Question: Given the supply, demand, and route table for this logistics problem, what is the minimum total cost? Please provide the answer as an integer.
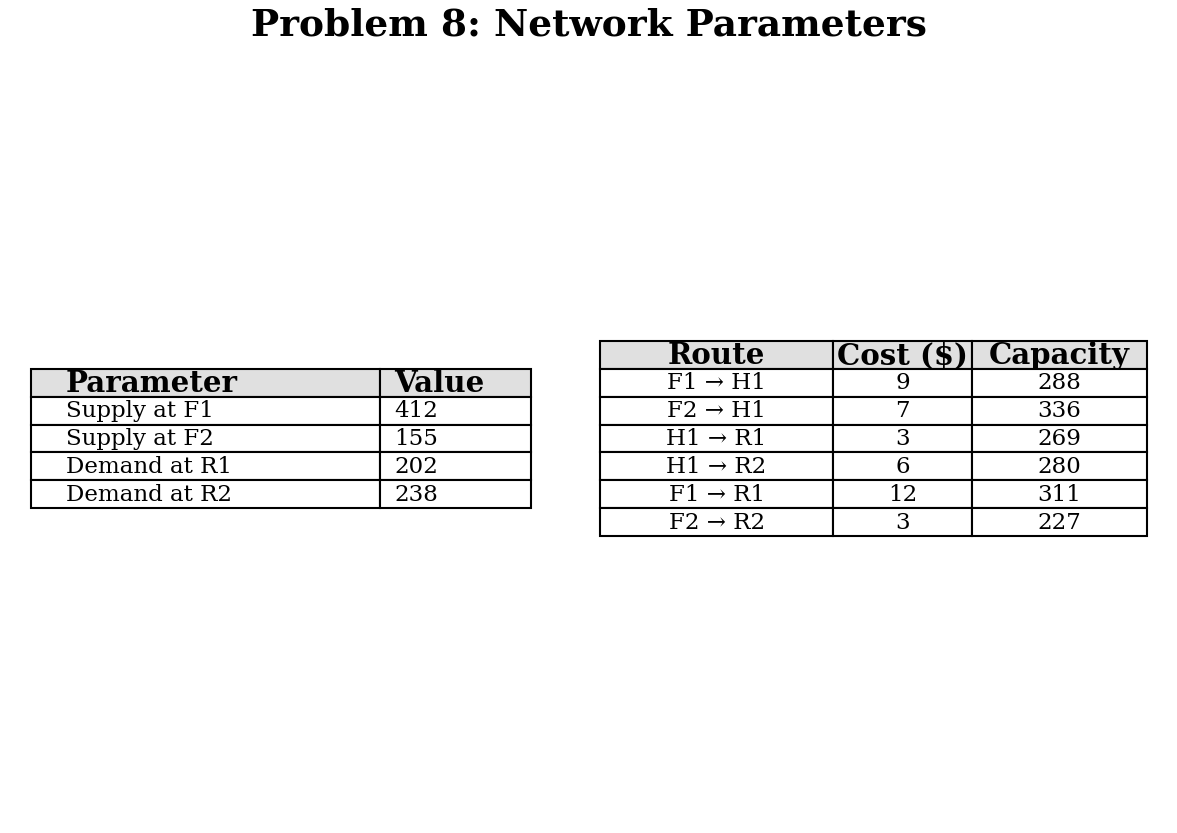
Answer: 4134